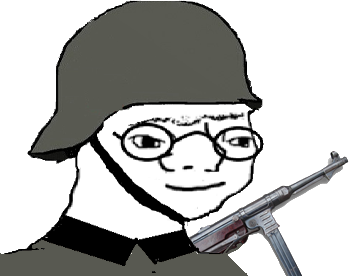
Label: 5_Zoomer